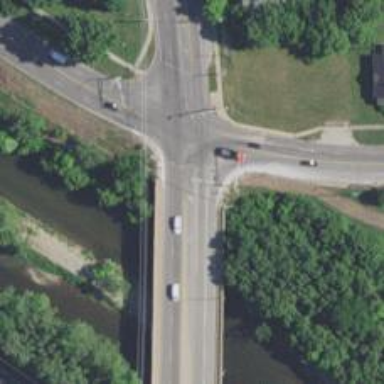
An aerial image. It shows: Primary highway with bridge.